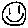
Label: smiley face